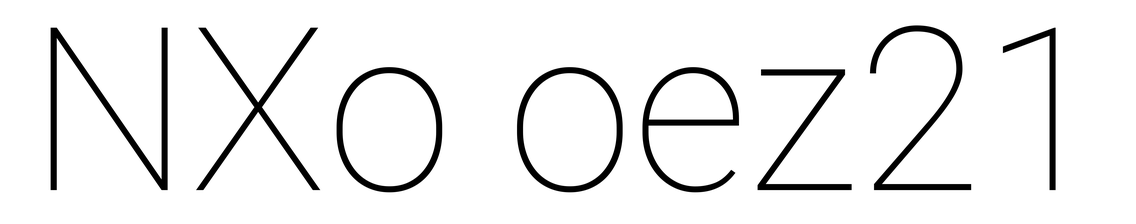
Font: Roboto_Thin